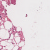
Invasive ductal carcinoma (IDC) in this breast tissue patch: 0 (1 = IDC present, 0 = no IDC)